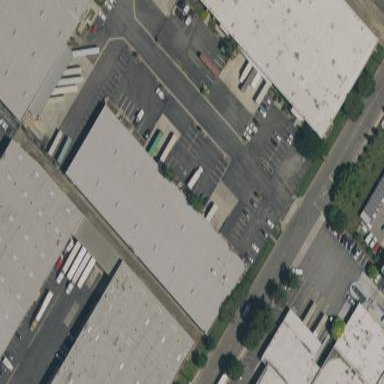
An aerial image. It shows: Warehouse building.